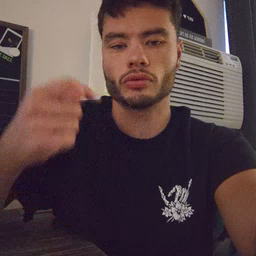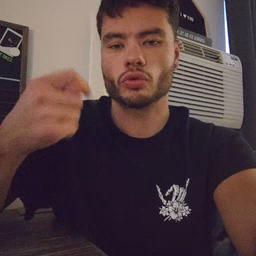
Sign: toy